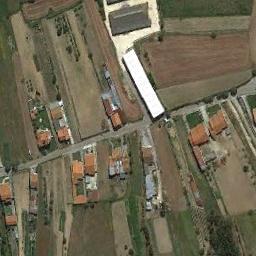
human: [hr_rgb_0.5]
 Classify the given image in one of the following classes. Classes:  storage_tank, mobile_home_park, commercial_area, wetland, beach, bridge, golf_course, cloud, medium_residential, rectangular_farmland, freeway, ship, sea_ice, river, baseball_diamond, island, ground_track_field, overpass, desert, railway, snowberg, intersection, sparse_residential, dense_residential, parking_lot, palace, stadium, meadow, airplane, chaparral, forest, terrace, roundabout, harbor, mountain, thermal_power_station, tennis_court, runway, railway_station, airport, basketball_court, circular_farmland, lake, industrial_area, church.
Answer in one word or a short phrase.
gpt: terrace